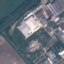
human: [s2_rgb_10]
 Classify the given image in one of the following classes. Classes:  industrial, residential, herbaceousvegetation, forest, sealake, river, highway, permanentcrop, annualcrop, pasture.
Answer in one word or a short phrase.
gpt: Industrial